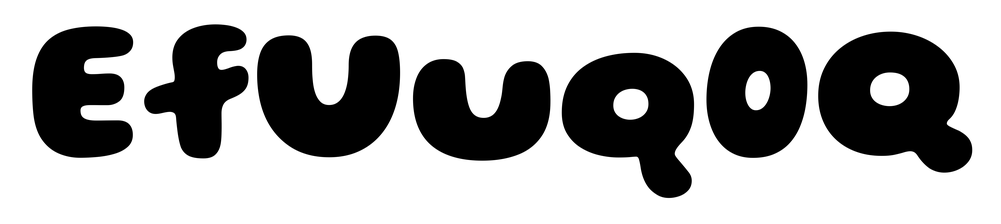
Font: Gluten_ExtraBold